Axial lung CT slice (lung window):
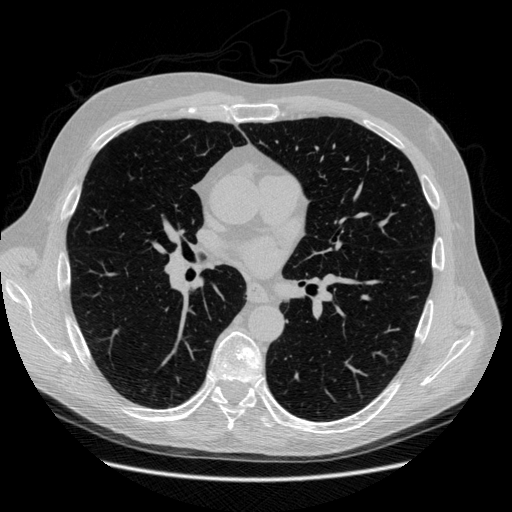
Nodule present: no